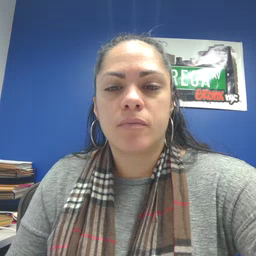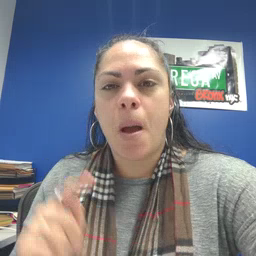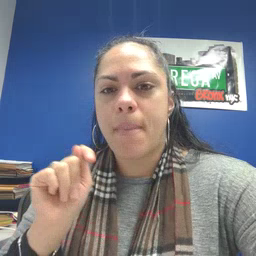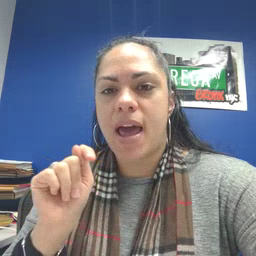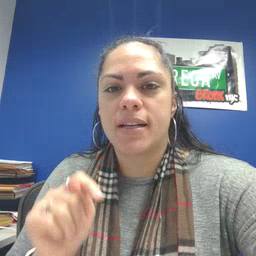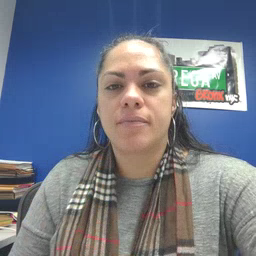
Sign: potty